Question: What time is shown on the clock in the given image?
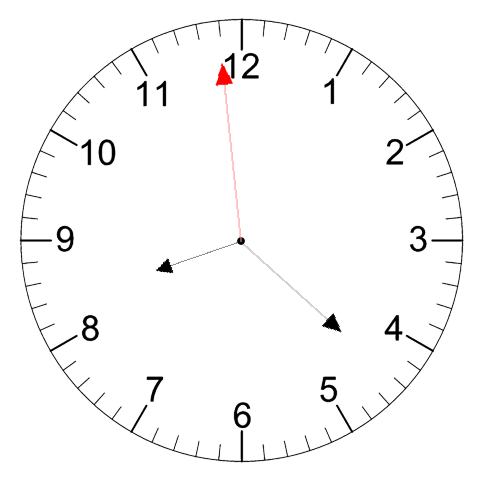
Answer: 08:21:59